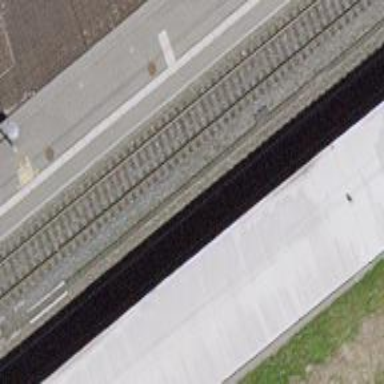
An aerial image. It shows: Railway station.